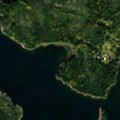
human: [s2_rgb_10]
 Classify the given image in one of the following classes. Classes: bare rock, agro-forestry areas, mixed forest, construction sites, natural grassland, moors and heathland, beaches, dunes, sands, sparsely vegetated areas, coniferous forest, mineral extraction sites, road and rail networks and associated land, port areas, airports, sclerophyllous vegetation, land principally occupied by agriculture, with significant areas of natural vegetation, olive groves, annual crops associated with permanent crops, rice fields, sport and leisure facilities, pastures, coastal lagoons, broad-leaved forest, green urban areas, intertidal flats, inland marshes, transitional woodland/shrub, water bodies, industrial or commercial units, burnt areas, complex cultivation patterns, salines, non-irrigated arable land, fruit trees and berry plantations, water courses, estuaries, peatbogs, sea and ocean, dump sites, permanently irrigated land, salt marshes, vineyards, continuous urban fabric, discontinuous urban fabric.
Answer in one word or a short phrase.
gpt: coniferous forest, mixed forest, sea and ocean